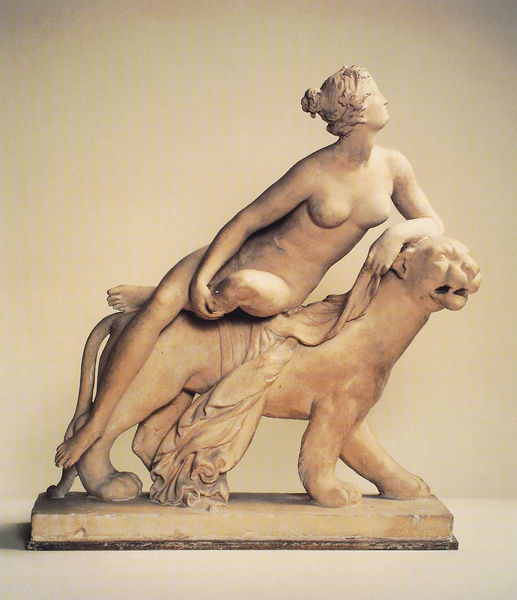
Titel: Ariadne auf Panther
Künstler: Johann Heinrich Dannecker
Institution: Stuttgart, Staatsgalerie
Schlagwörter: akt, hand, nackt, umhang, sitzen, busen, frau, marmor, nase, stützen, blick, schleier, tier, tuch, arm, gesicht, knoten, sockel, stein, hals, figur, haare, locken, skulptur, statue, beine, fell, reiten, schwanz, brüste, füße, liegen, pfoten, faltenwurf, nackte, plinthe, knie, haarknoten, göttin, löwe, porzelan, tatzen, leopard, alabaster, tiger, gestellt, löwin, kuscheln, panther, aufgesteckt, reitend, künstlich, puma, aphrodite, grazie, brüllen, ld, aufsteckfrisur, gekünstelt, keiten